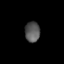
Tissue: lung
Cell type: T cells
Senescence score: 0.1446
Nuclear area (px): 298
Mean DAPI intensity: 87.591